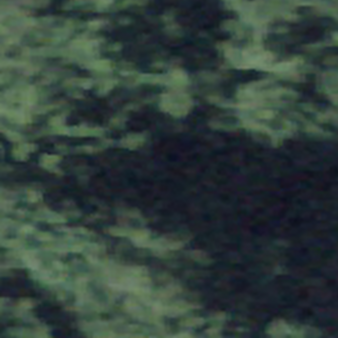
Label: other